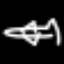
Label: airplane